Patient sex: M
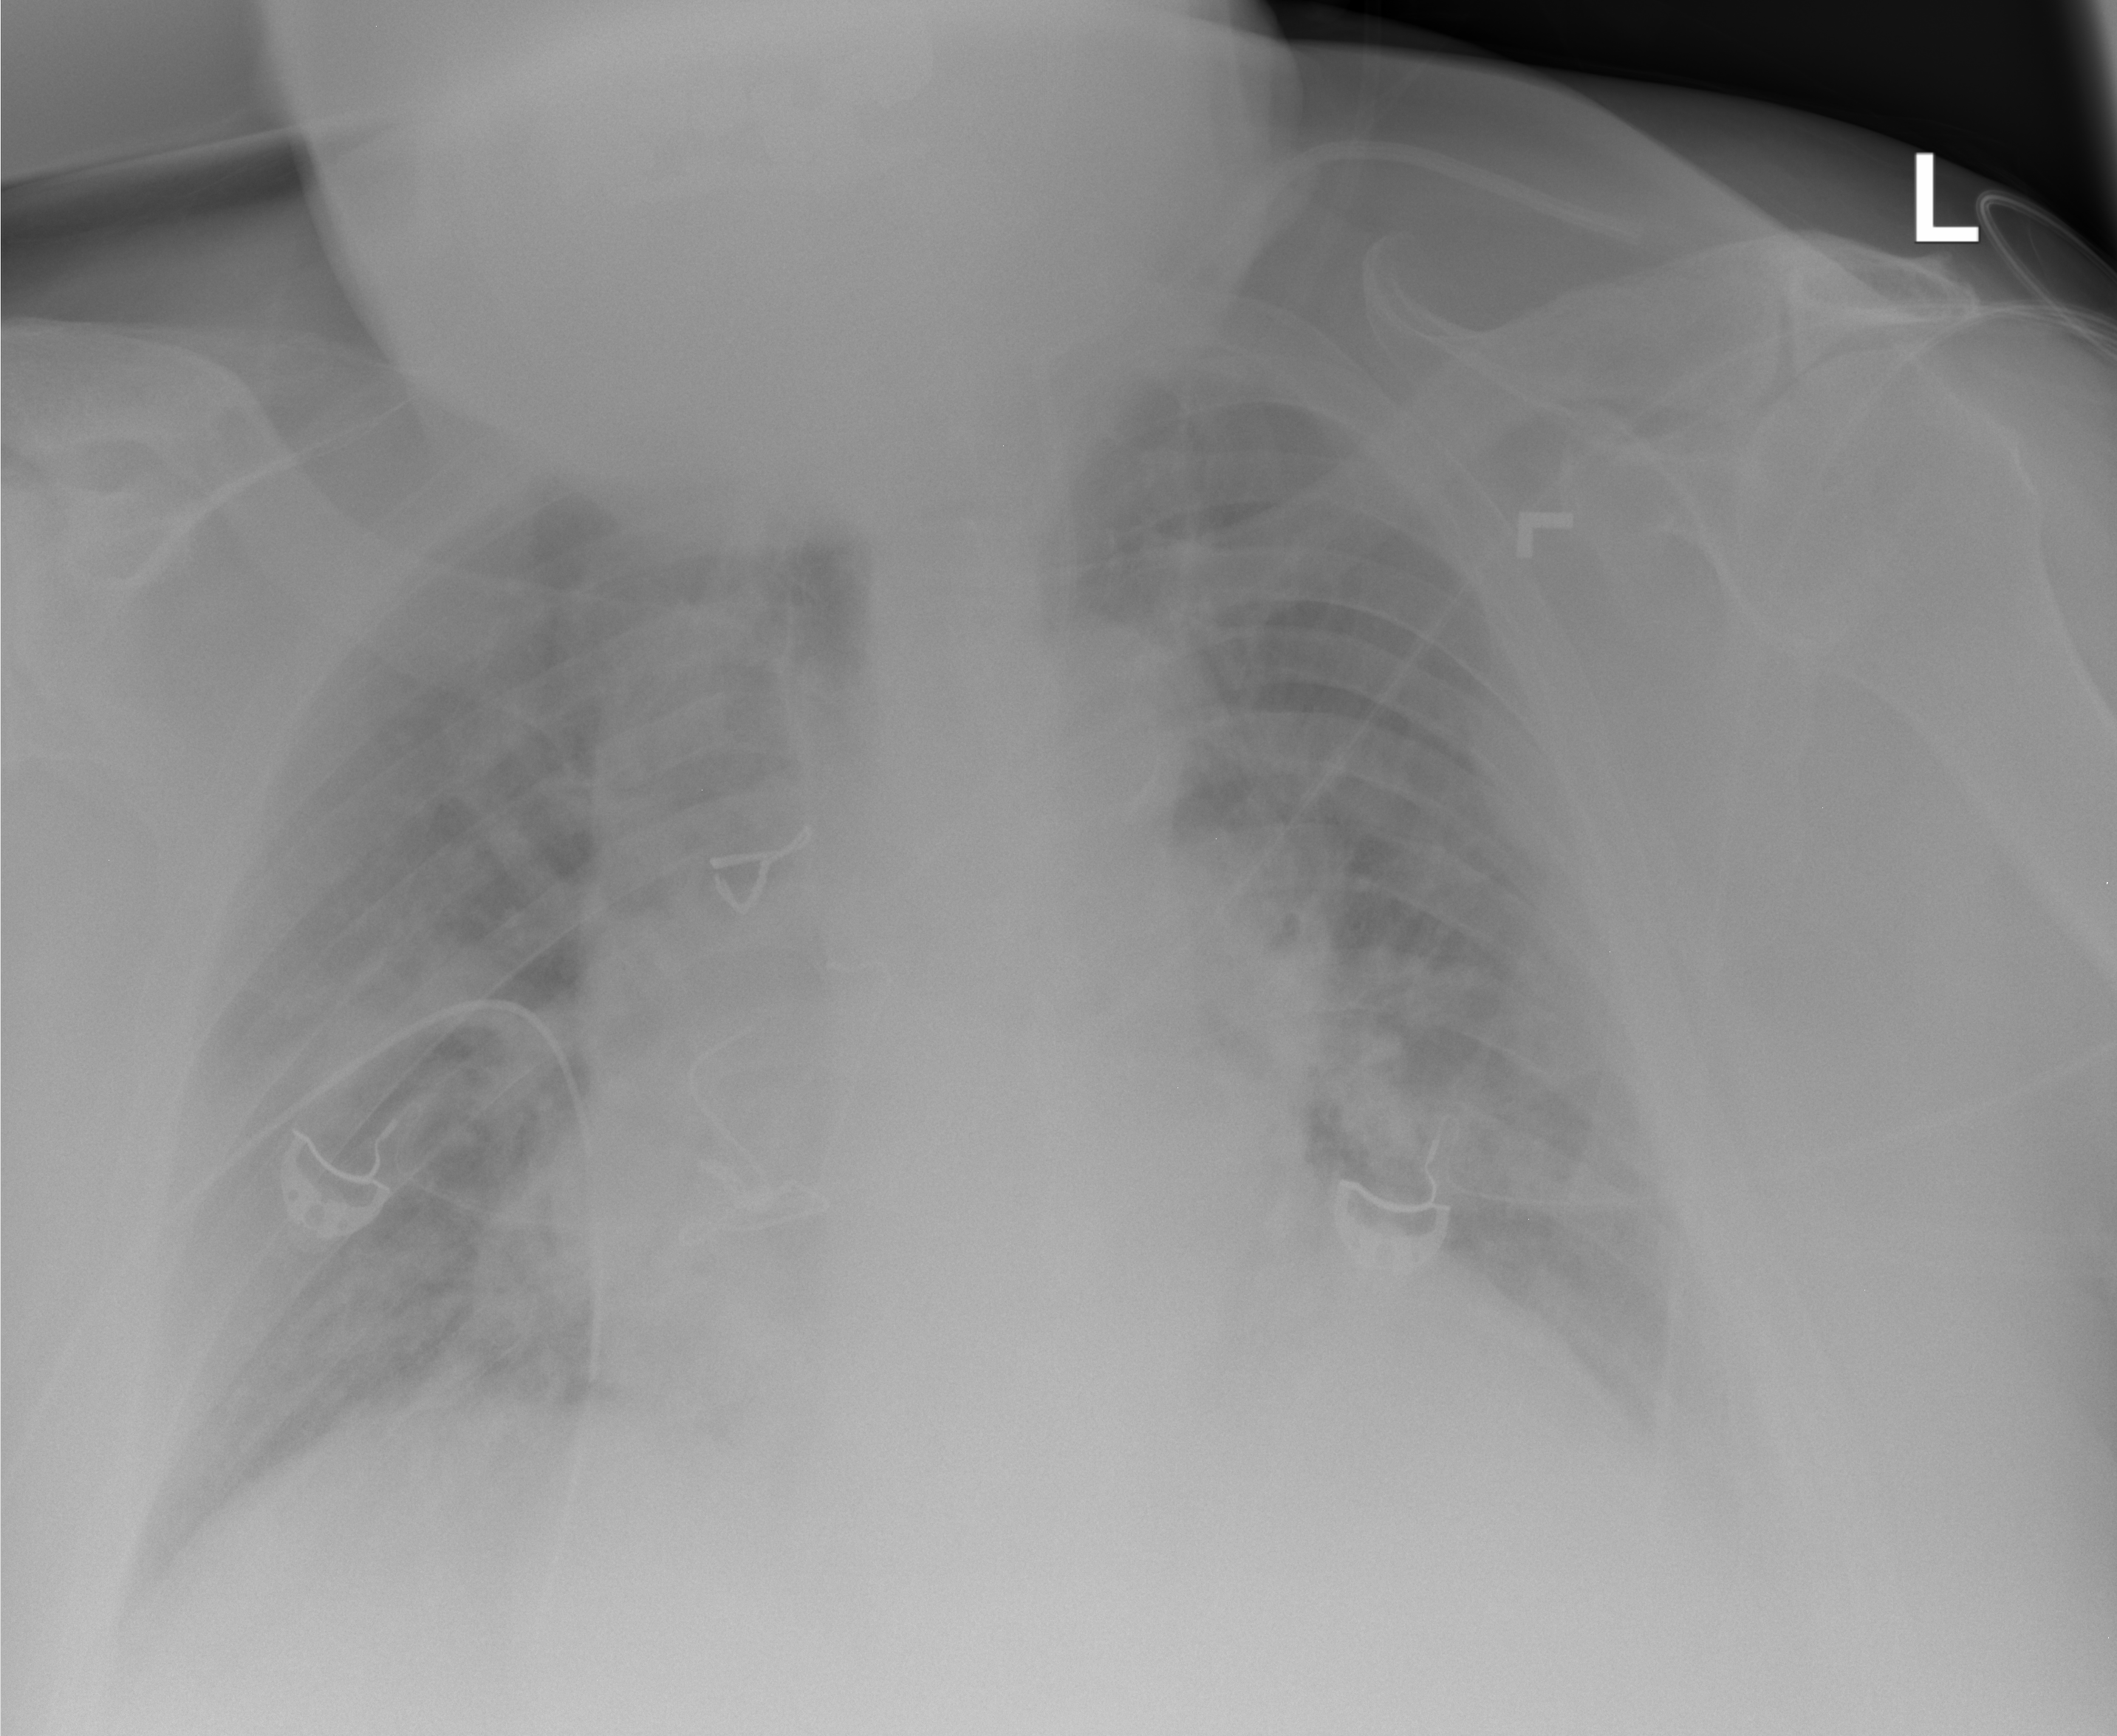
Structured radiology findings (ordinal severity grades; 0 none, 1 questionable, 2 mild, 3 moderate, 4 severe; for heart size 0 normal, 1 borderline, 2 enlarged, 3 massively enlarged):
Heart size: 2
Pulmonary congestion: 2
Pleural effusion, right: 2
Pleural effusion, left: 3
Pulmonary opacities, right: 2
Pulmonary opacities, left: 2
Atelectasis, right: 2
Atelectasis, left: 2